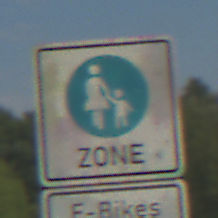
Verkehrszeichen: BeginnFussgaengerzone
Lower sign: BesondereFahrzeugeUndTransportgueter13
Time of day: MorningAfternoon
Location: Outdoor (Nature)
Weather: PartlyCloudy
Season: NotSpecified
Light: Natural